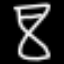
Label: hourglass